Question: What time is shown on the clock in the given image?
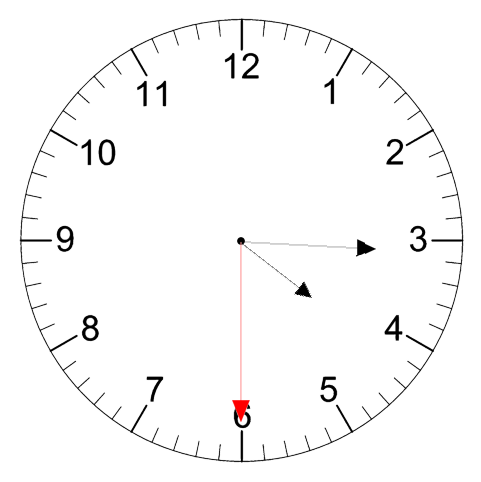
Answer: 04:15:30